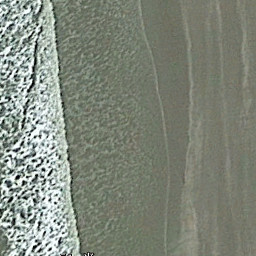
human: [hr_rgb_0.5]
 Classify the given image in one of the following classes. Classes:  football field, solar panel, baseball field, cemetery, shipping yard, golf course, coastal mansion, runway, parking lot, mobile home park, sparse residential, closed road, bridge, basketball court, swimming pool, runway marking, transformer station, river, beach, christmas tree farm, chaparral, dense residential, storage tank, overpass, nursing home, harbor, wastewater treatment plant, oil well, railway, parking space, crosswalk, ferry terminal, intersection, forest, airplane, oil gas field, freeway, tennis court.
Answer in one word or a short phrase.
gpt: beach